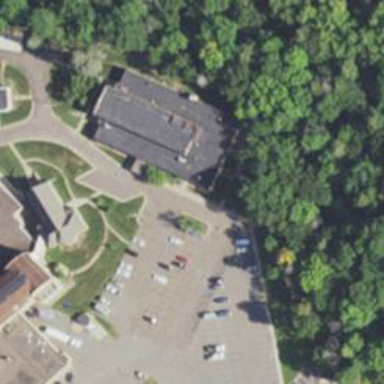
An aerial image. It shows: Healthcare clinic.